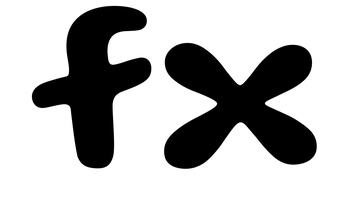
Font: Gluten_SemiBold